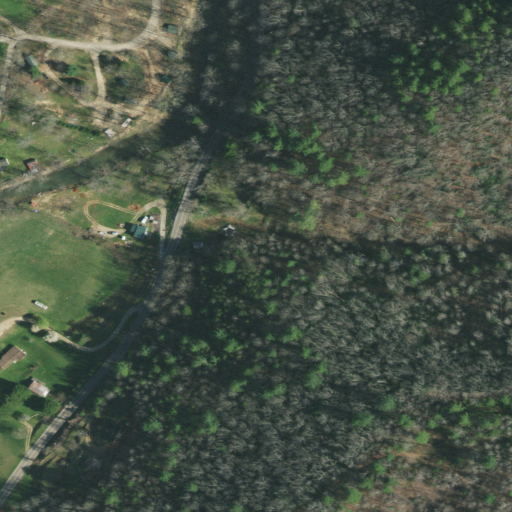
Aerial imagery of valley in Tennessee named Potter Hollow containing mixed forest, deciduous forest, open development, pasture, evergreen forest, woody wetlands, low intensity development, medium intensity development, and high intensity development